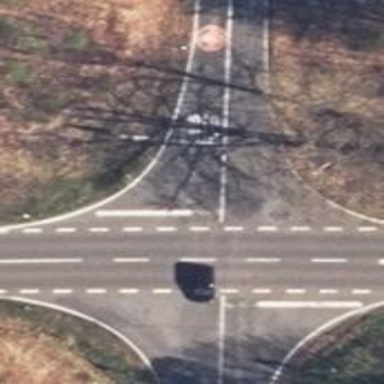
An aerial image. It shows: Stop road.